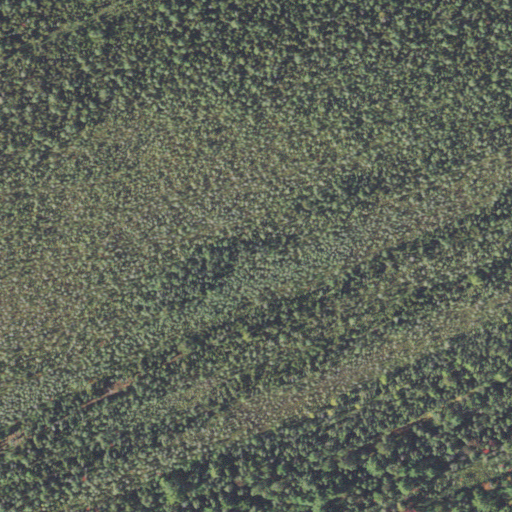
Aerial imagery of dune(s) in Michigan named O'Neil Creek Dune and Swale Complex (Major) containing woody wetlands and evergreen forest